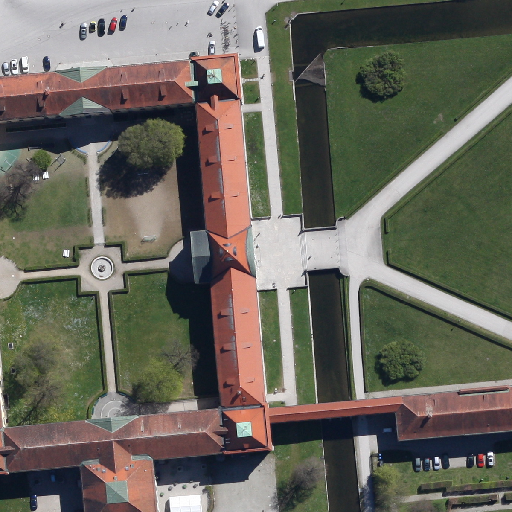
Referring expression: sidewalk